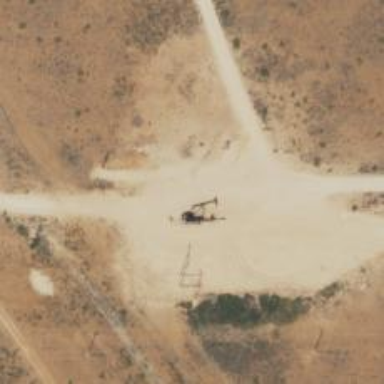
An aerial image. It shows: Petroleum well that is man-made.